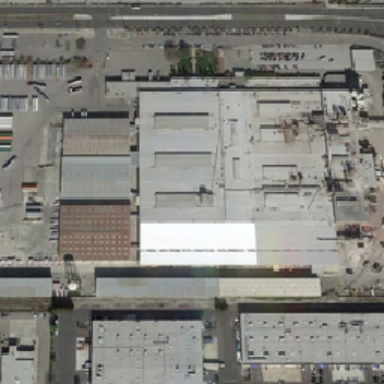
There are some lines of trucks parked at the factory .